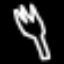
Label: fork